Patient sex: F
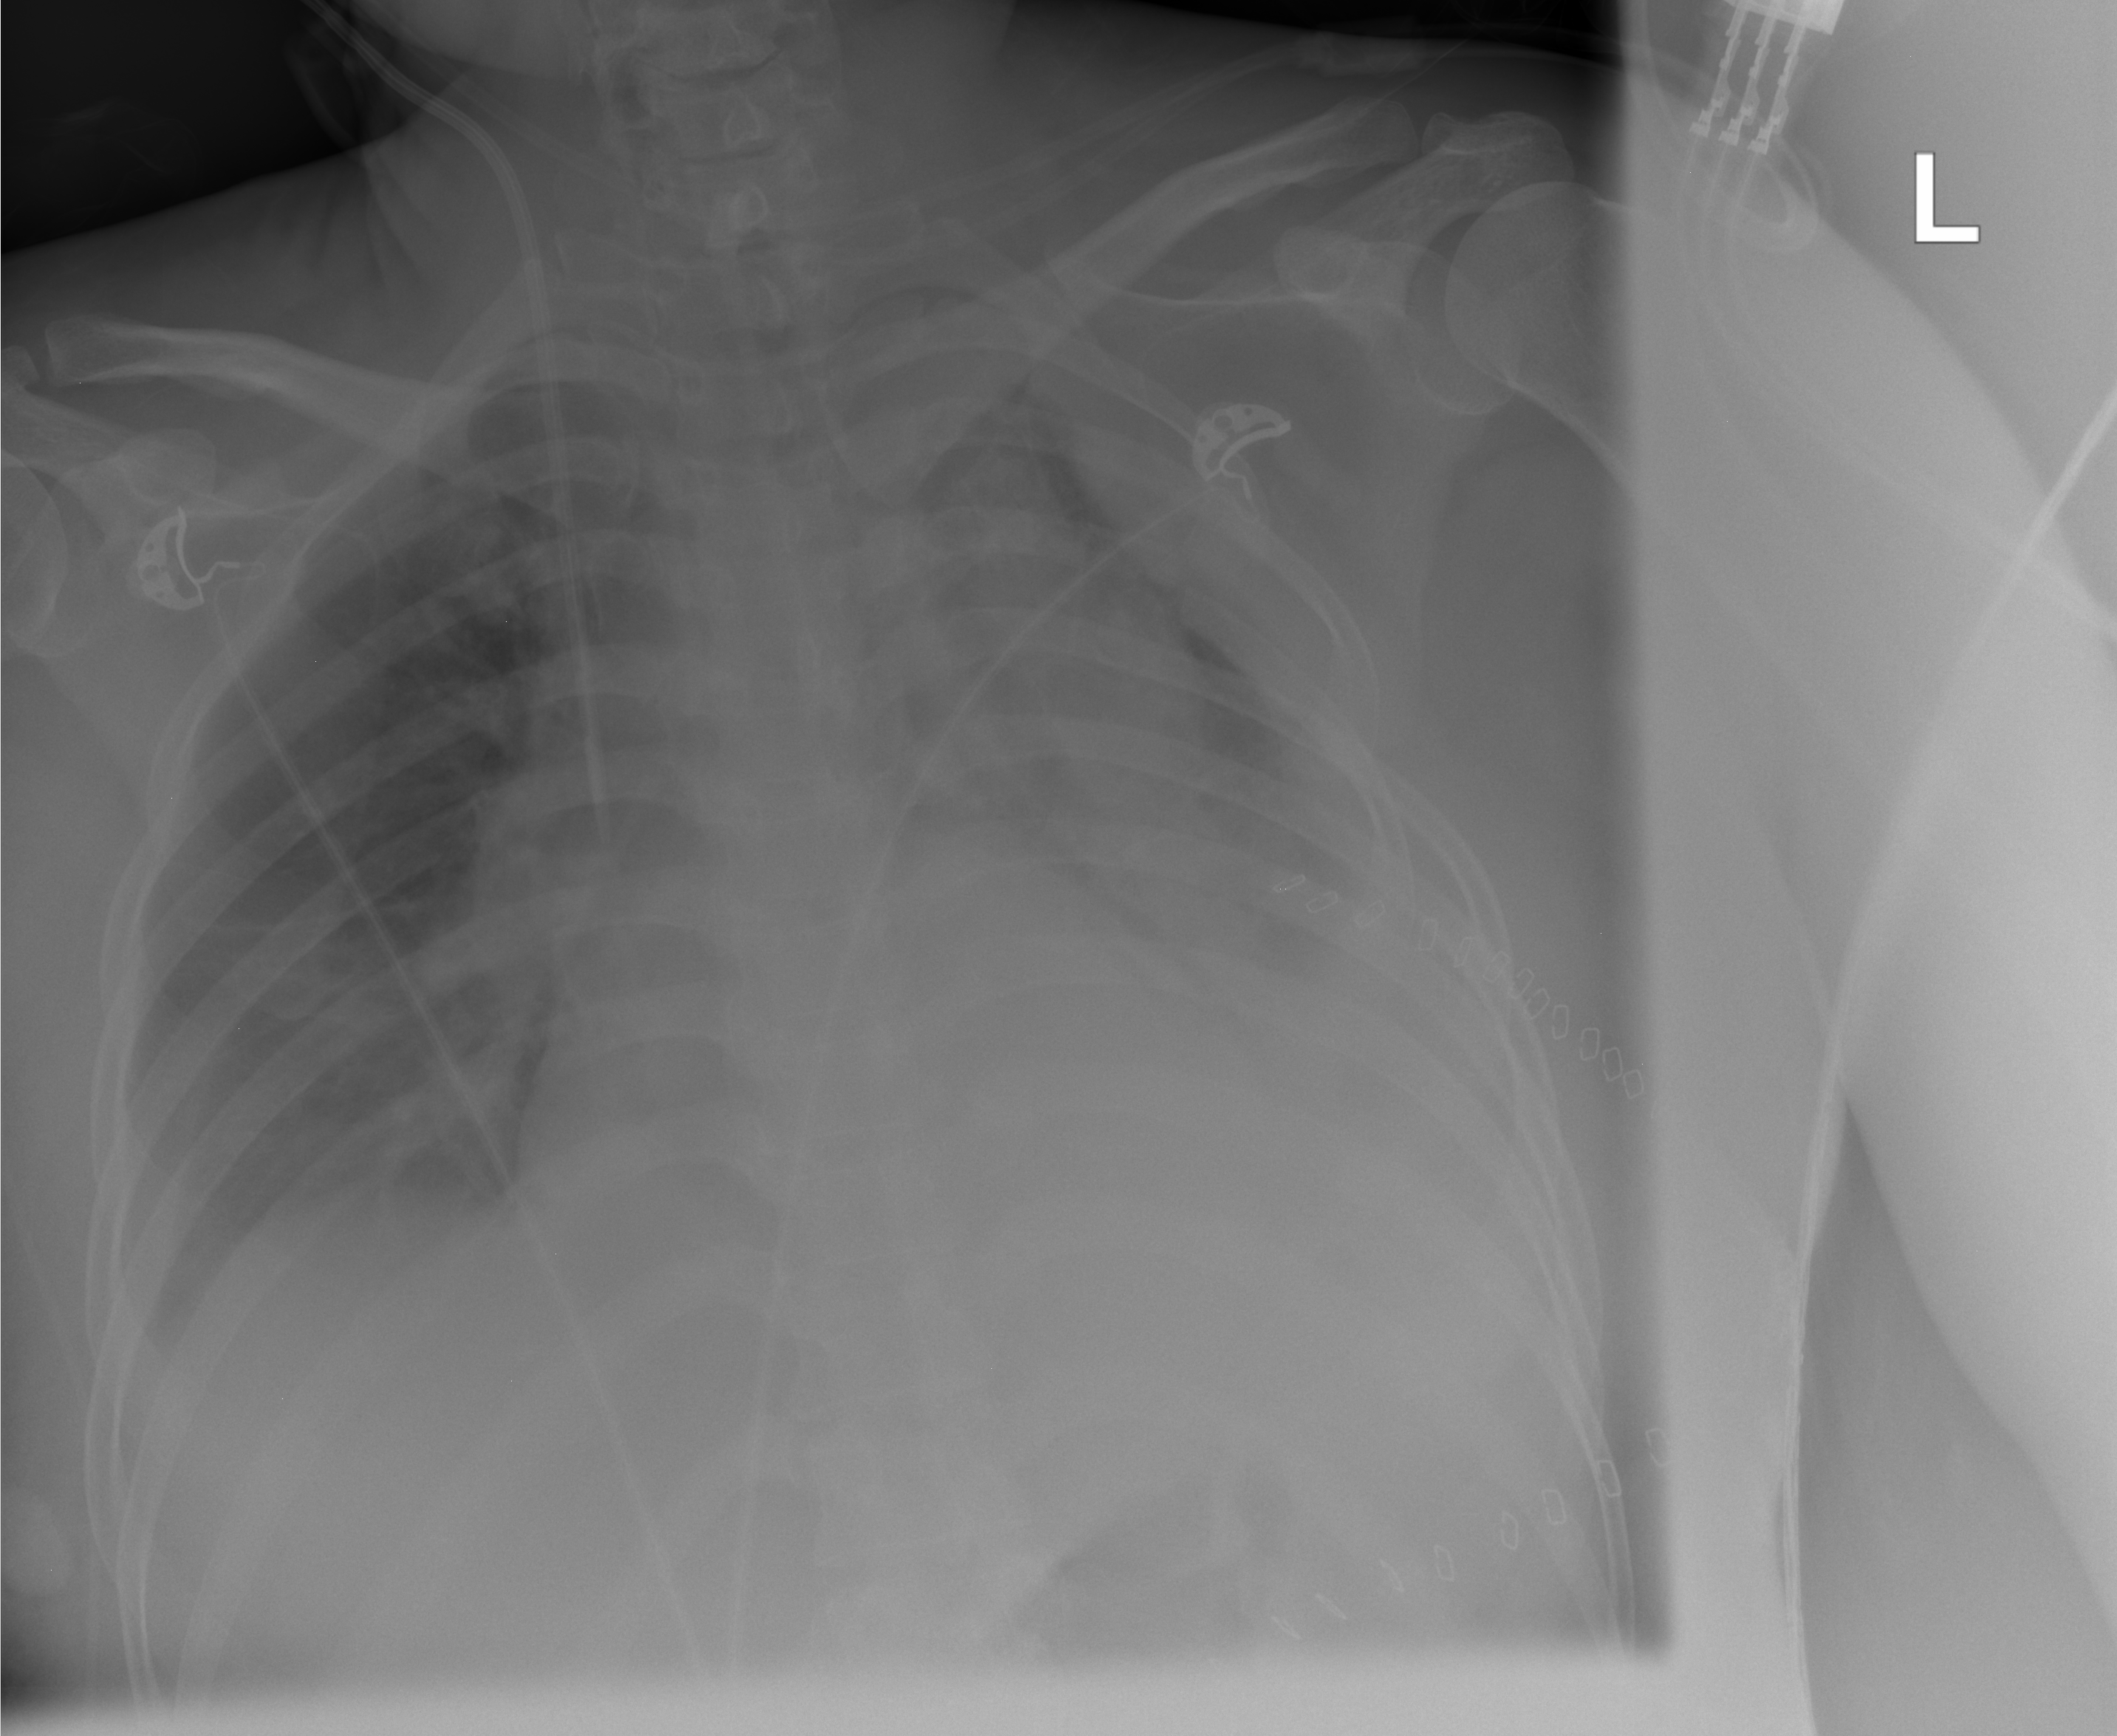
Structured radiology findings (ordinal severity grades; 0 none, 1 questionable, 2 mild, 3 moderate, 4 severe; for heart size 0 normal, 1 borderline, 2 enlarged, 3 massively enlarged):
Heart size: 0
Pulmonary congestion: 0
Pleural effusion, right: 2
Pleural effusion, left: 3
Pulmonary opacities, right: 0
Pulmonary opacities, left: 1
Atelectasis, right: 2
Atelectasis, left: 3